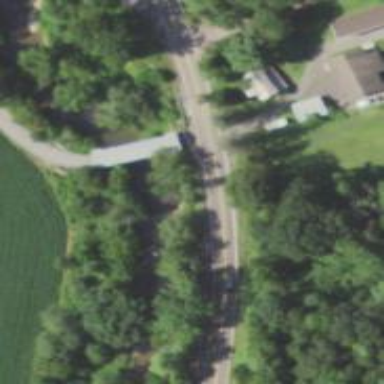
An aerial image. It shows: Residential road with bridge.